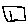
Label: square